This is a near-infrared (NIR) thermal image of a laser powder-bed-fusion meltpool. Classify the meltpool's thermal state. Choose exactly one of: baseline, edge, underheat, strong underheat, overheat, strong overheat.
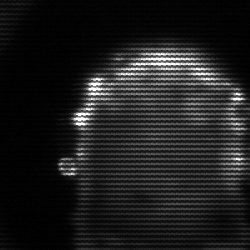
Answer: baseline